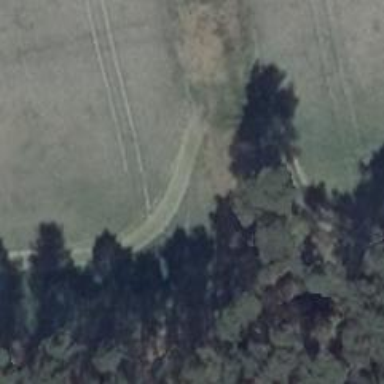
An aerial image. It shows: Shelter that serves as hunting stand.